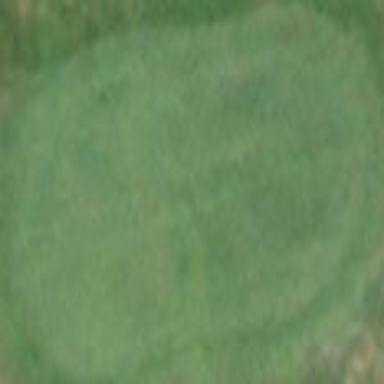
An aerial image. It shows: Golf green.